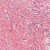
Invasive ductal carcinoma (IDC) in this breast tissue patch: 1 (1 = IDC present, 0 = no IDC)